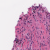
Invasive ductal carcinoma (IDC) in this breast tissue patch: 0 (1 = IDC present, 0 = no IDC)